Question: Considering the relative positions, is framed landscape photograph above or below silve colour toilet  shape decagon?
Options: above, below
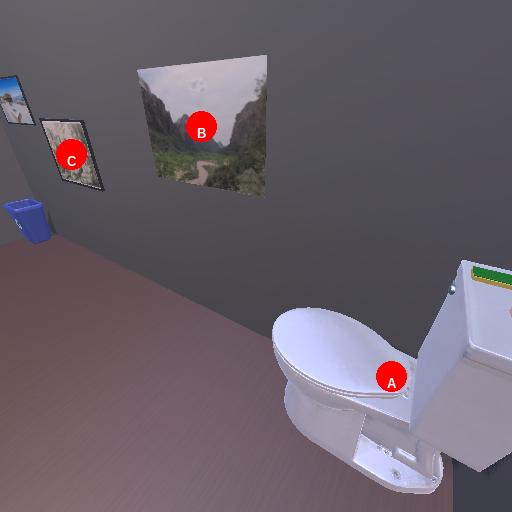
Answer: above